Aerial crown-view tile of a tropical tree (Barro Colorado Island, Panama), acquired 20250512:
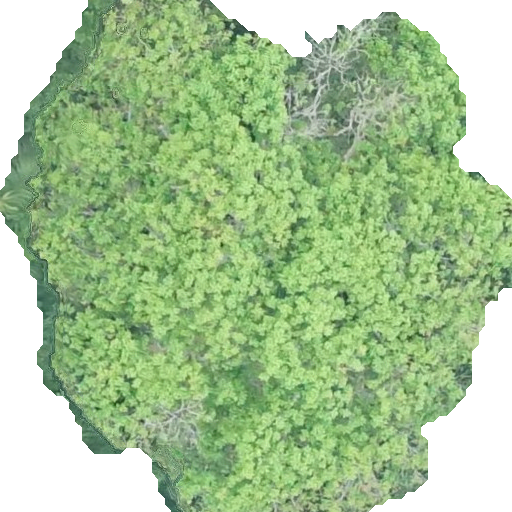
Species: Astronium graveolens
GBIF accepted scientific name: Astronium graveolens
Crown area: 305.716 m²